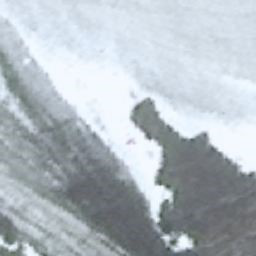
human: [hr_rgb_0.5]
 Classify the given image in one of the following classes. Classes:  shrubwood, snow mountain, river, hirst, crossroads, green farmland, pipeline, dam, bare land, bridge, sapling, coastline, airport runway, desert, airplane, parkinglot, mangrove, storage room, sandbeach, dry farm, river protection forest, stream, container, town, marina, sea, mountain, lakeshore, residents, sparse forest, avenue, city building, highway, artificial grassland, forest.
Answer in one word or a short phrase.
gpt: snow mountain